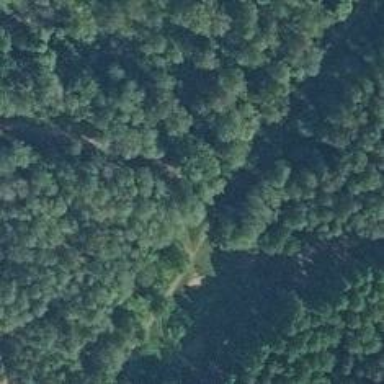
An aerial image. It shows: Disc golf tee area.